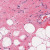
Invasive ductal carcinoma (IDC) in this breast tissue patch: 0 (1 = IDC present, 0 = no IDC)